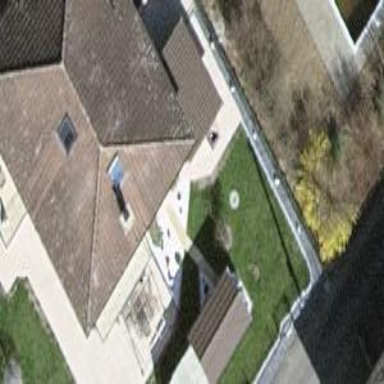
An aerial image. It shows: Simple house.